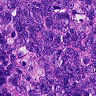
Metastatic tissue present: no